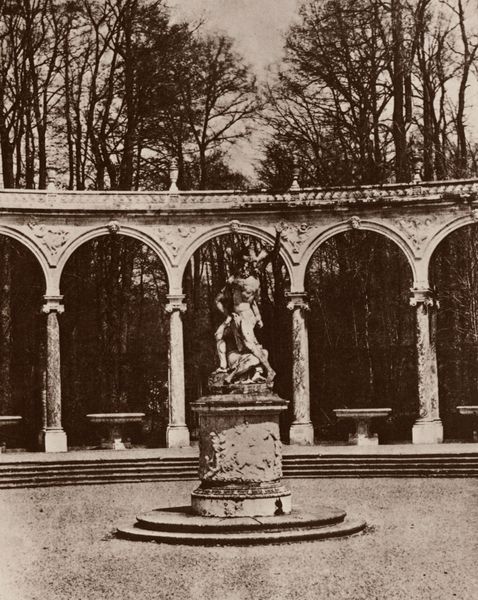
Titel: Wäldchen der Kolonnaden; in der Mitte: Raub der Proserpina
Künstler: Robert Louis Stevenson
Schlagwörter: akt, mann, nackt, bäume, sand, mitte, säulen, tisch, tische, park, architektur, sockel, figur, wald, brunnen, rund, garten, skulptur, statue, relief, winter, platz, bank, sepia, treppe, treppen, detail, stufen, plastik, podest, foto, fotografie, bögen, arkade, becken, schwarz-weiß, trommel, bänke, ionisch, aussen, stumpf, monument, rondell, teil, stelen, skulptue, säilen, trppen, schwarzweß, rundkreis